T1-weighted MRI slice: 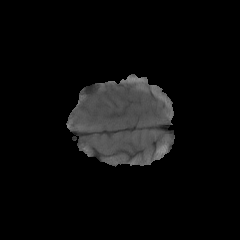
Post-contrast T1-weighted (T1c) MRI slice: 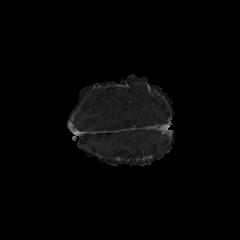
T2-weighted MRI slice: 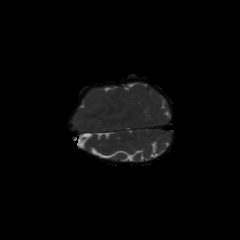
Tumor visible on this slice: no